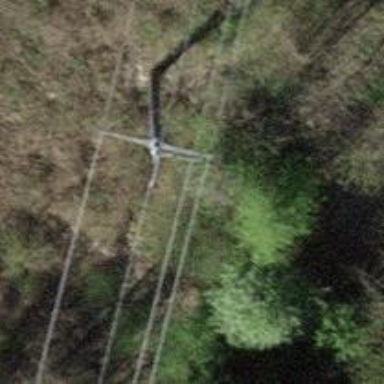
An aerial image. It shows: Concrete power pole.